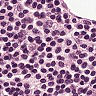
Metastatic tissue present: no